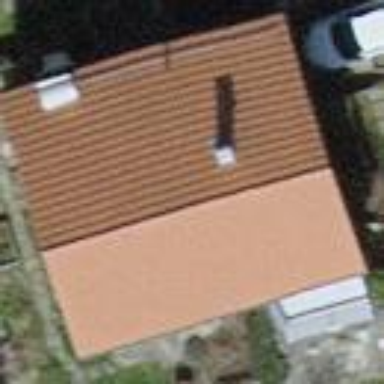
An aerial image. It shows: Building with tile roof.